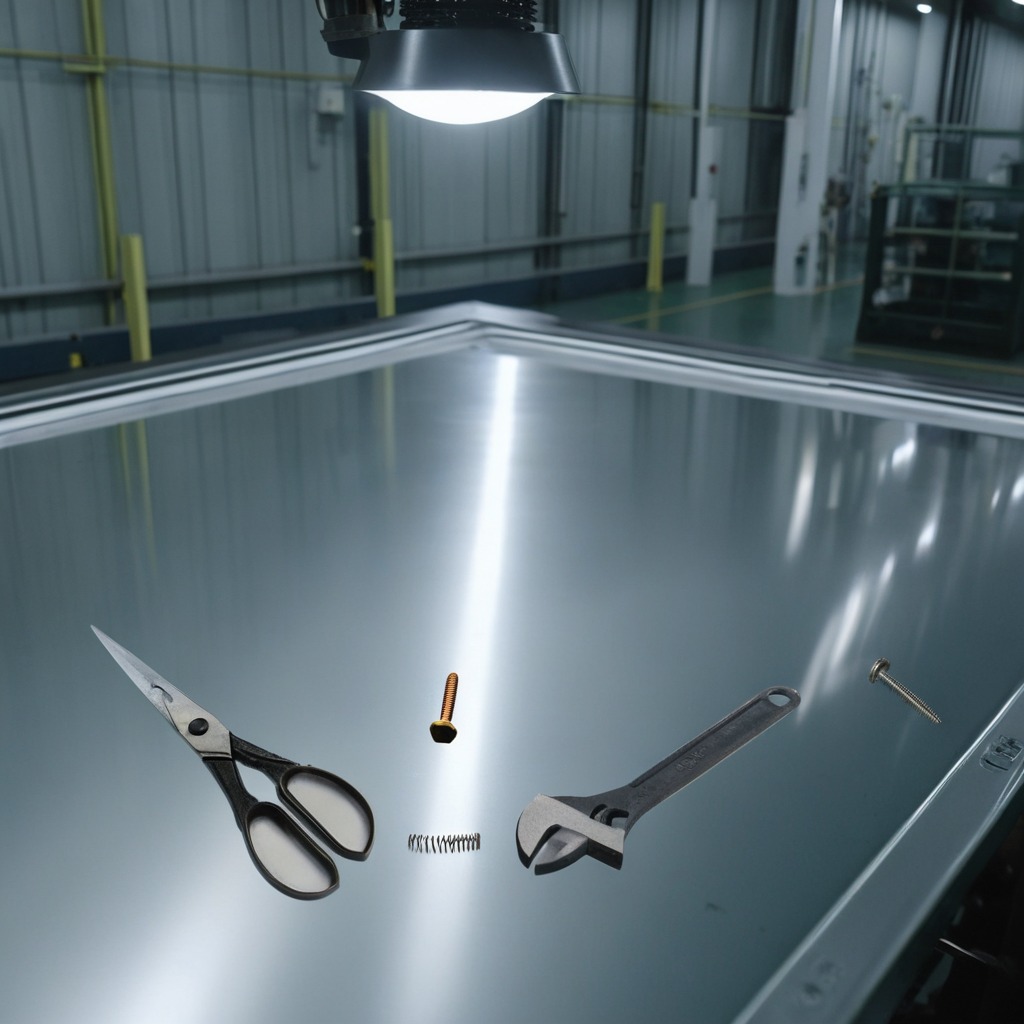
A machine screw, an iron nail, a coiled metal spring, a pair of scissors, and a wrench are lying on the high-gloss table in a ship maintenance bay industrial lighting.